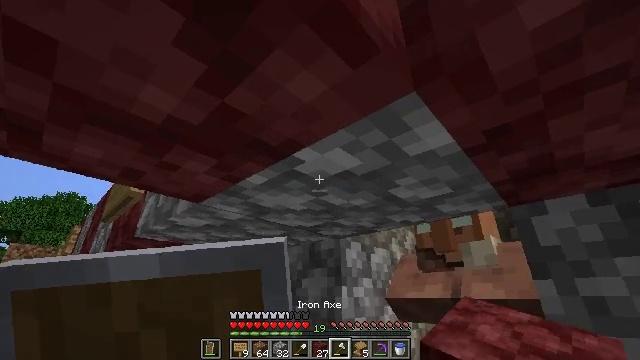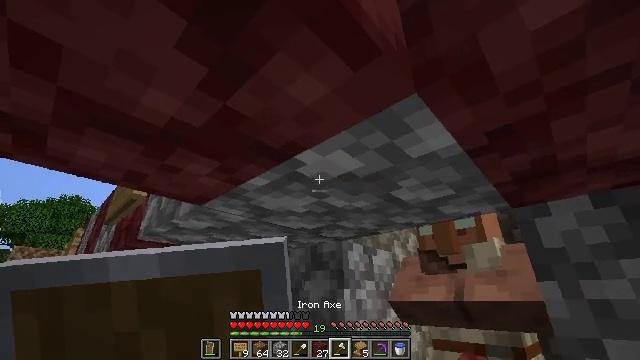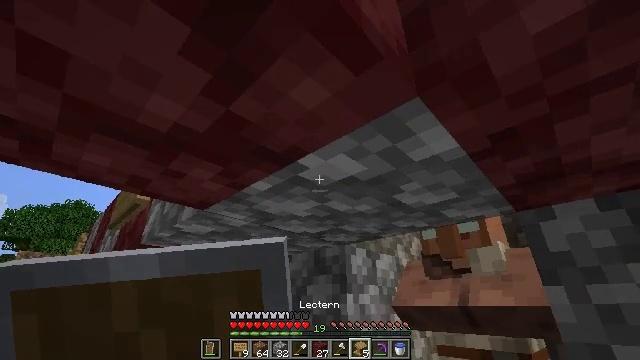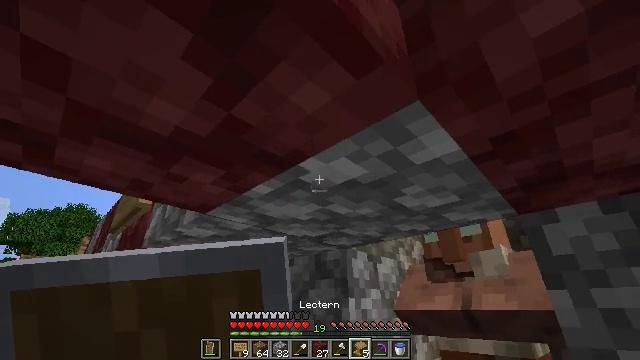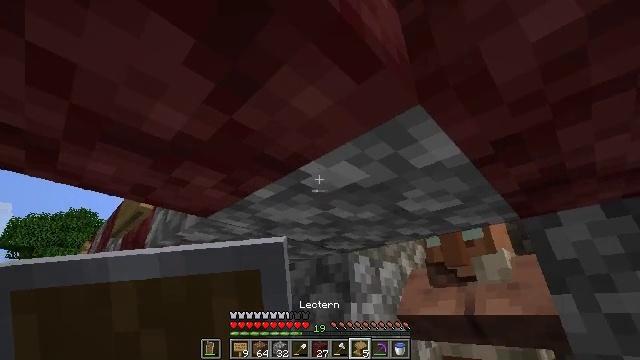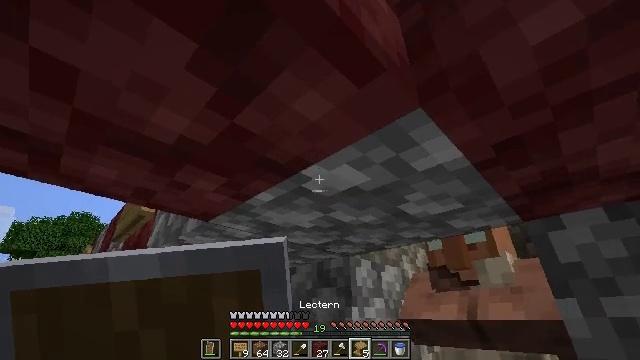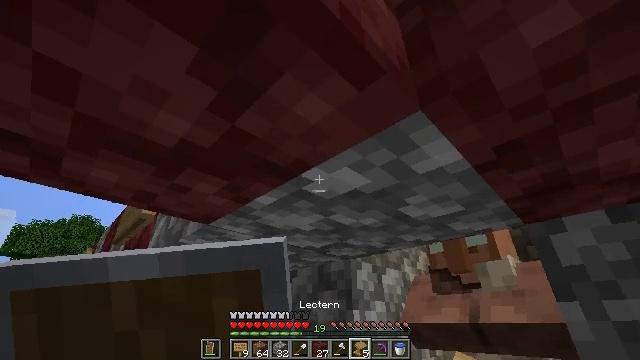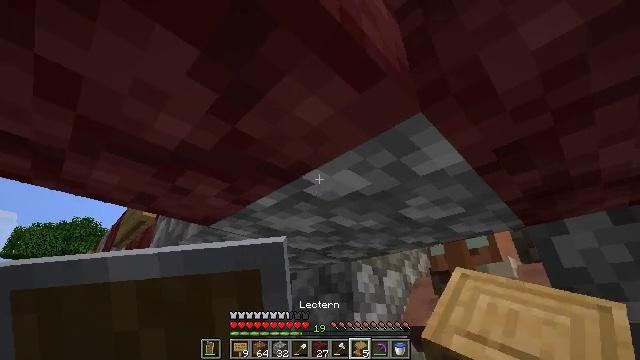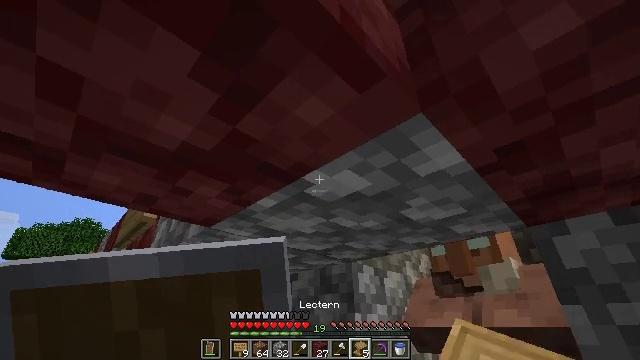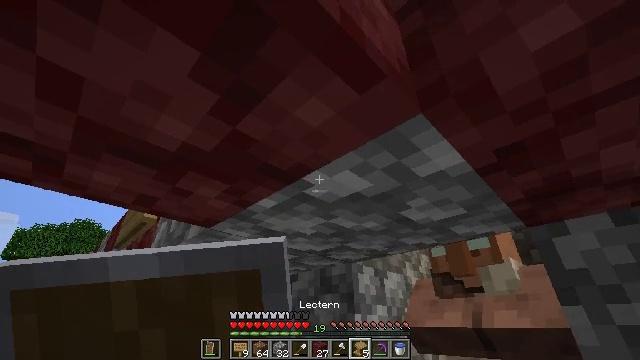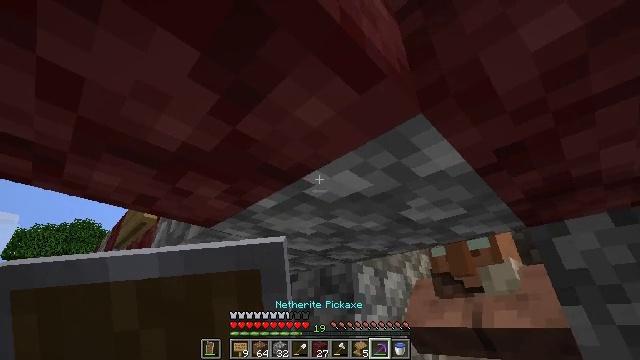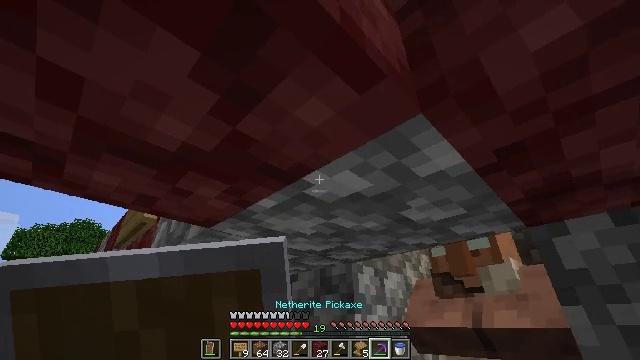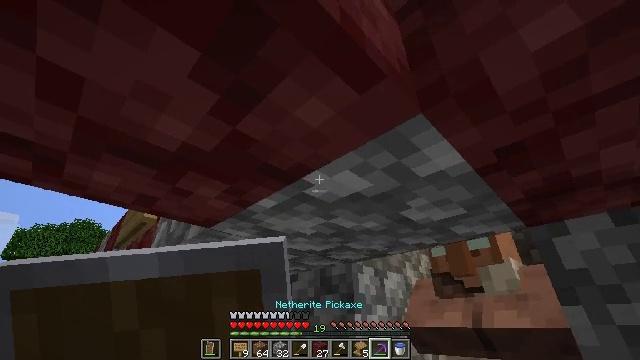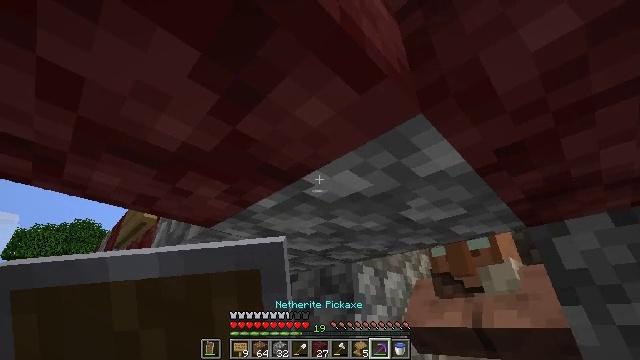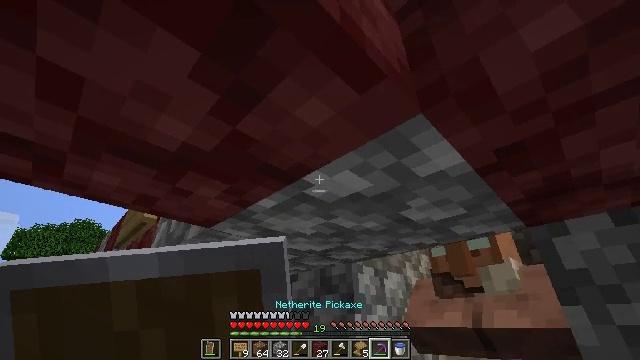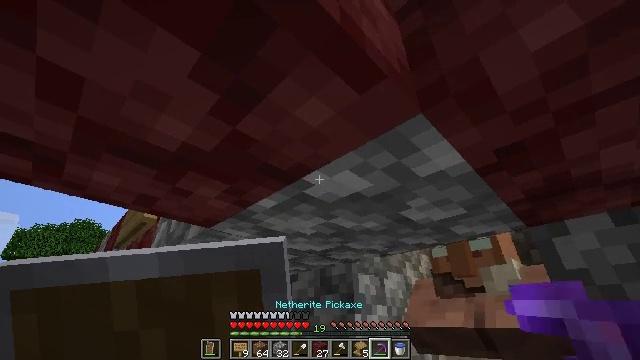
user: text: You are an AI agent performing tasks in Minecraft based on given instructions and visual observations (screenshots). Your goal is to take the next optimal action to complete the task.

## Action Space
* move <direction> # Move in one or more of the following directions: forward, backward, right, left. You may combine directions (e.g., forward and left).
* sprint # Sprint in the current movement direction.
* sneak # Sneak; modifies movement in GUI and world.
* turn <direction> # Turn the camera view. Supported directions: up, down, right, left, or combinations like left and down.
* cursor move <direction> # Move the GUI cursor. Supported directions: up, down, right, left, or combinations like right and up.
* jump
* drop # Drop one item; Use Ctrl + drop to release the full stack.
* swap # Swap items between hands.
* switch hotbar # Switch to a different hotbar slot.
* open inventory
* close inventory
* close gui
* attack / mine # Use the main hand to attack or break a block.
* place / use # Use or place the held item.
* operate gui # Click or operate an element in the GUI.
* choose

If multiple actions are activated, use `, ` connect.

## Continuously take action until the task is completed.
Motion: motion action
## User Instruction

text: Mine cobblestone to craft tools and furnaces.
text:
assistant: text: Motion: no_op
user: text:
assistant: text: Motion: no_op
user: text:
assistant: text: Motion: no_op
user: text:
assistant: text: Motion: no_op
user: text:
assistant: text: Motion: no_op
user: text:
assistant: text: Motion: no_op
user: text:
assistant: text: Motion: no_op
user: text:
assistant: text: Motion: no_op
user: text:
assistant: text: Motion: no_op
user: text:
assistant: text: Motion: no_op
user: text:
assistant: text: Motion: no_op
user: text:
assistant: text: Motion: no_op
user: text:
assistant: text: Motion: no_op
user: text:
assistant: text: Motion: no_op
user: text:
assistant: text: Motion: attack / mine
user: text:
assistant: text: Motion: attack / mine
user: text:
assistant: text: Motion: no_op
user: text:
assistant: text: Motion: no_op
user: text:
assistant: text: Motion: no_op
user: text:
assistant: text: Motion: no_op
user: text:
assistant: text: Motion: no_op
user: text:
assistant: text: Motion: no_op
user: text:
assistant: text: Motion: no_op
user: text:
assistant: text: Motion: attack / mine
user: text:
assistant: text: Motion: attack / mine
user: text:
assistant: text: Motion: attack / mine
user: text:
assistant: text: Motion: attack / mine
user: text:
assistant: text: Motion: no_op
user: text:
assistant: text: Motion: no_op
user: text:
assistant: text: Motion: no_op